Question: I created a code and I want the visitor to be able to copy the BTC address '<small type="text" id="copy-to-clipboard">{{ group.field_groupe_donation.value }}</small>' by clicking on the fontawesome icon '<button class="btn btn-default btn-xs" onclick="copyText()"><i class="fas fa-copy"></i></button>'.
How to do this ?
'''
(function($) {
function copyText() {
var text = document.getElementById("copy-to-clipboard");
text.select();
document.execCommand("copy");
alert("Copied the text: " + text.value);
}
})(jQuery);
'''
'''
<link href="https://stackpath.bootstrapcdn.com/font-awesome/4.7.0/css/font-awesome.min.css" rel="stylesheet"/>
<script src="https://cdnjs.cloudflare.com/ajax/libs/jquery/3.3.1/jquery.min.js"></script>
<div class="message-donation text-justify">
<div>Si le contenu de ce groupe vous plait, vous pouvez faire un don a son l'auteur en Bitcoin (BTC).</div>
<div class="h3"><i class="fab fa-bitcoin fa-lg btc"></i> Adresse BTC :</div>
{{ content.field_groupe_donation }}
<small type="text" id="copy-to-clipboard">{{ group.field_groupe_donation.value }}</small>
<button class="btn btn-default btn-xs" onclick="copyText()"><i class="fas fa-copy"></i></button>
<div class="mt-3 text-center">
<a href="/node/310"> <b>Comment ca marche ?</b></a>
</div>
</div>
'''
Here is the result :

It does not work.
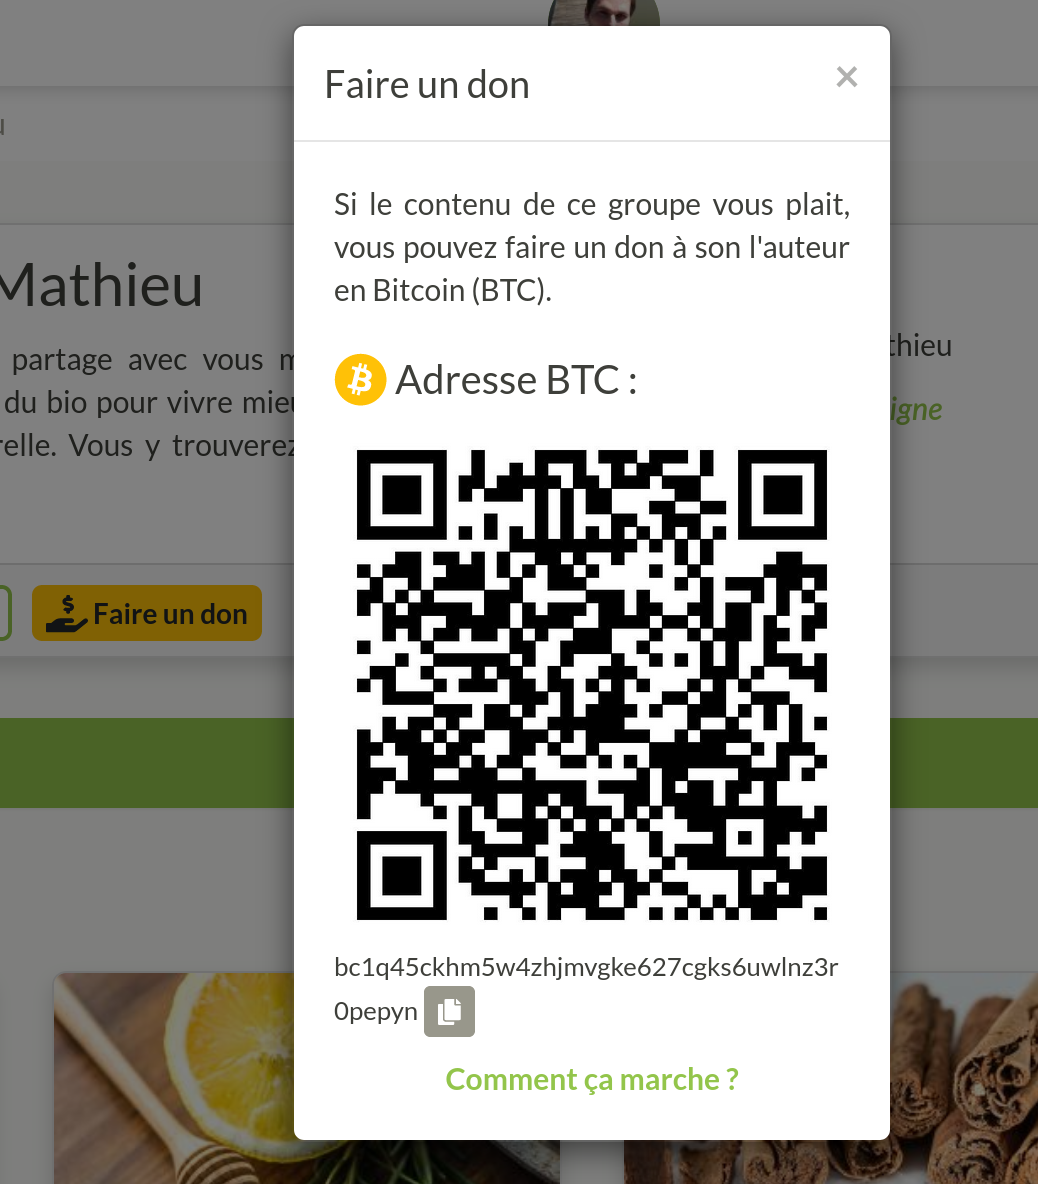
Answer: You can use the clipboard API for this. Please note that this requires your site to run in a secure context (https or localhost).
Example:
'''
document.addEventListener('DOMContentLoaded', () => {
document.getElementById('bar').addEventListener('click', () => {
if (window.isSecureContext && 'clipboard' in navigator) {
navigator.clipboard.writeText(document.getElementById('foo').textContent);
} else {
console.error('Clipboard API requires secure context or your browser doesn't support clipboard API');
}
})
})
'''
'''
<small id="foo">This text should be in your clipboard after clicking the copy button</small>
<br />
<button id="bar" type="button">copy</button>
<br />
<textarea placeholder="try pasting here after clicking copy button" cols="60" rows="3"></textarea>
'''
As with most things, in 2020 you want to be using the browser API and not jQuery.